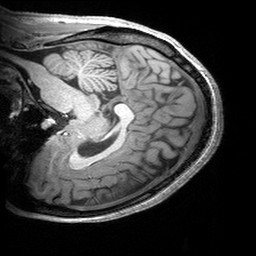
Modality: T1w
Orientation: sagittal
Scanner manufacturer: siemens
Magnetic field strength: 3 T
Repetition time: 2.53 s
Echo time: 0.00299 s